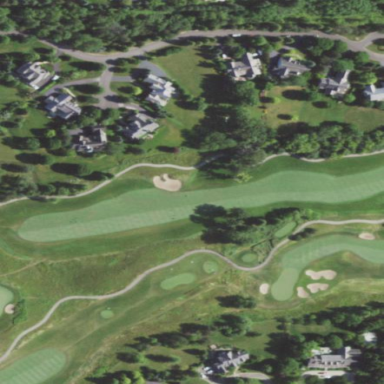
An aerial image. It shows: Grassy area designated as golf fairway.